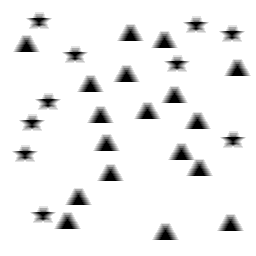
Squares: 0
Triangles: 18
Stars: 10
Total shapes: 28